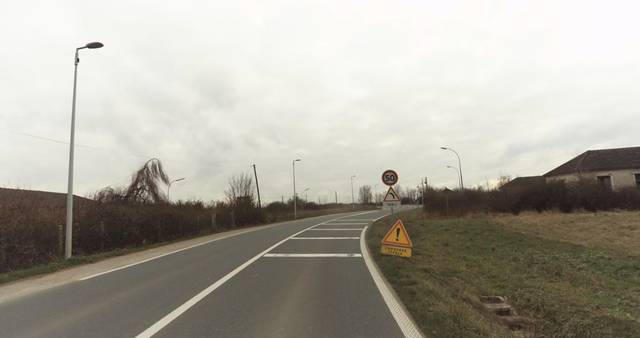
Region: France
Coordinates: 48.057, 1.336